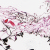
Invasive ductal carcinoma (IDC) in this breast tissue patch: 0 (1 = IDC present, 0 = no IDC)